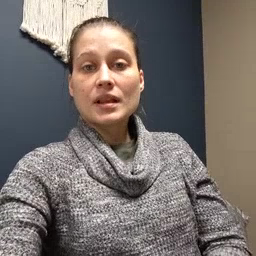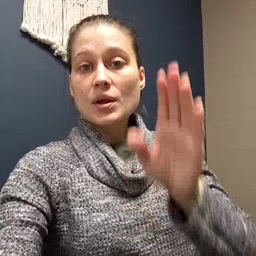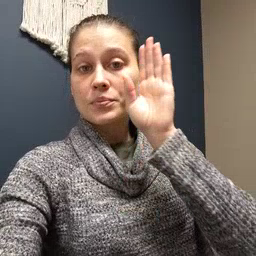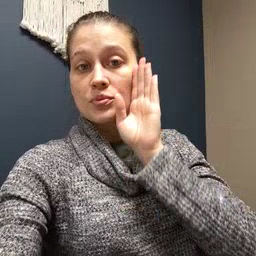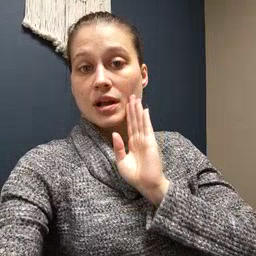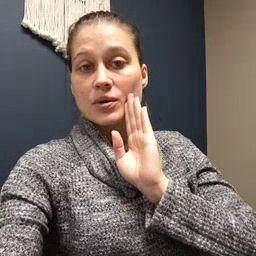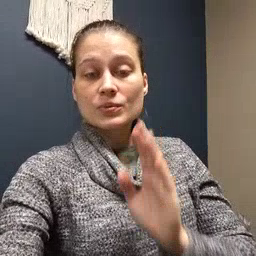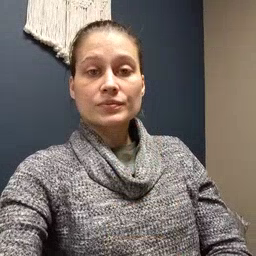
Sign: brown